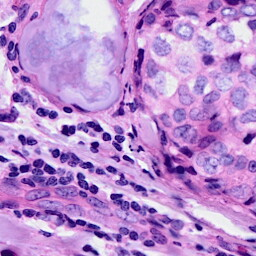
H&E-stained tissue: Breast